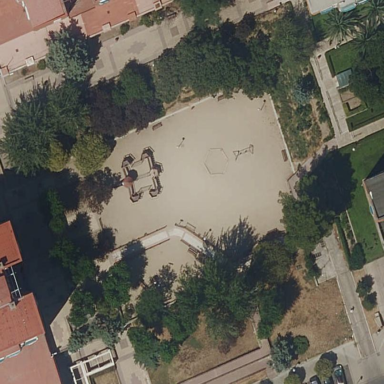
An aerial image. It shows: Park.